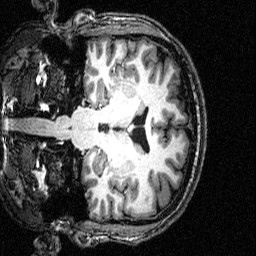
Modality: T1w
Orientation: coronal
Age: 34
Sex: male
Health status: healthy
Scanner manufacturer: siemens
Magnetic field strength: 3 T
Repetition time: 2.5 s
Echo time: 0.00393 s